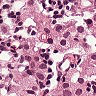
Metastatic tissue present: yes